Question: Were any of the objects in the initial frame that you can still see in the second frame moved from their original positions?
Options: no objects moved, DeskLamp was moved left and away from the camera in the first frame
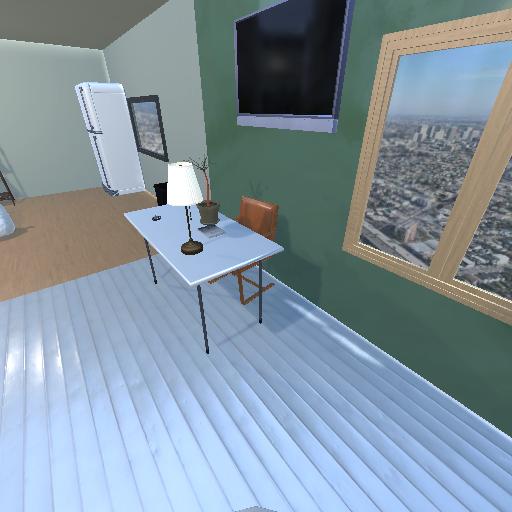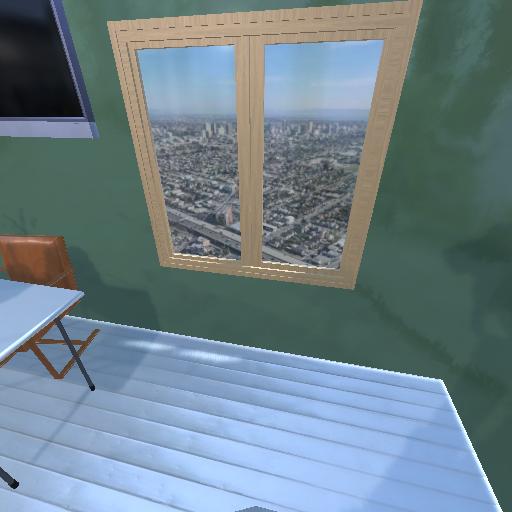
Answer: no objects moved